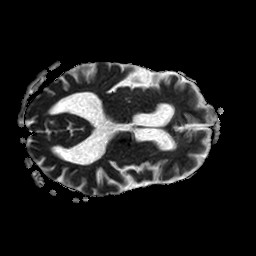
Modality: ADC
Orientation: axial
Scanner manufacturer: philips
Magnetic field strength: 1.5 T
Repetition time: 3.512 s
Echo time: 0.07078 s